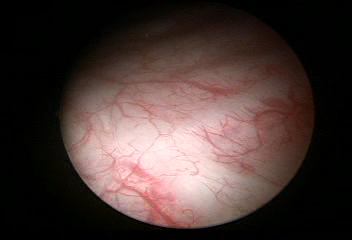
Modality: WLC
Class: Normal mucosa
Bladder cancer association: No